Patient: sex M, age 60
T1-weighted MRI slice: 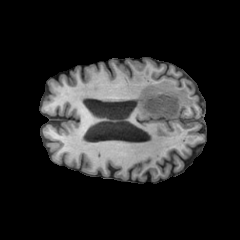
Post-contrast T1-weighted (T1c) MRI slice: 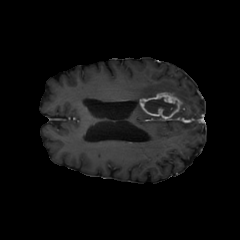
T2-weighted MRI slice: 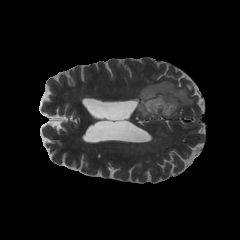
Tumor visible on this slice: yes
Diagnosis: Glioblastoma, IDH-wildtype
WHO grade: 4